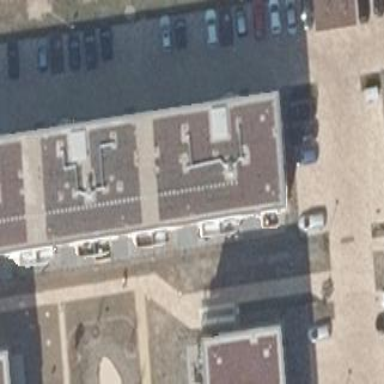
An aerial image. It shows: Building with apartments and flat roof.